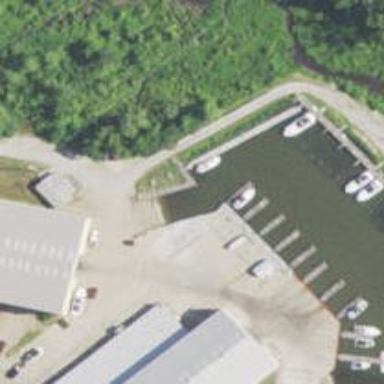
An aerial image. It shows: Commercial mooring pier.